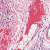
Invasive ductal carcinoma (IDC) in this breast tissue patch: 1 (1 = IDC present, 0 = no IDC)